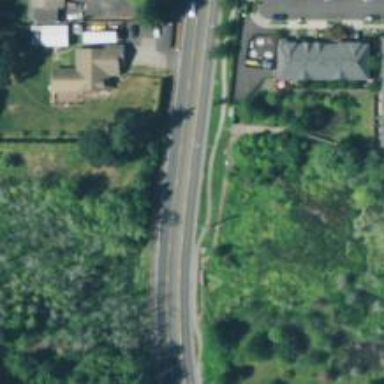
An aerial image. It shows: Secondary road with asphalt surface and sidewalk on the left.